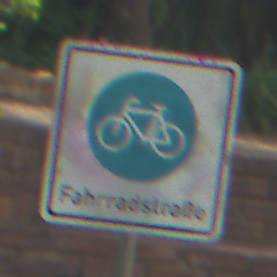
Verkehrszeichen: BeginnFahrradstrasse
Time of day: MorningAfternoon
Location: Outdoor (Urban)
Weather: PartlyCloudy
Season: NotSpecified
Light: Natural